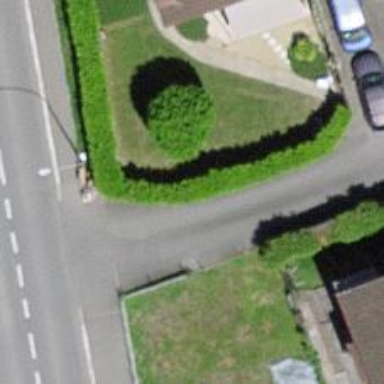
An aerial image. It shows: Hedge barrier.